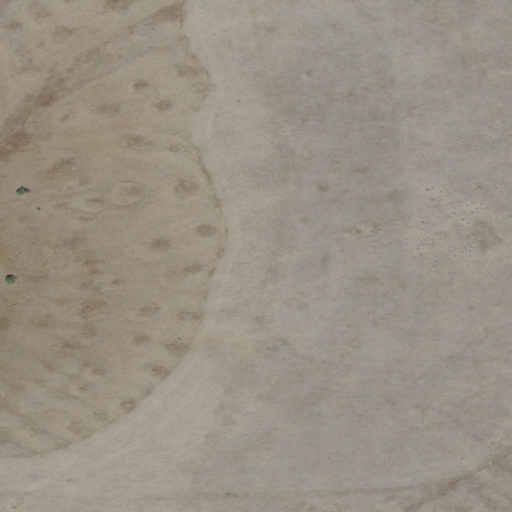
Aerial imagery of ridge(s) in Oregon named Peddicord Point containing only grassland